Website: lowes
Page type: receipt
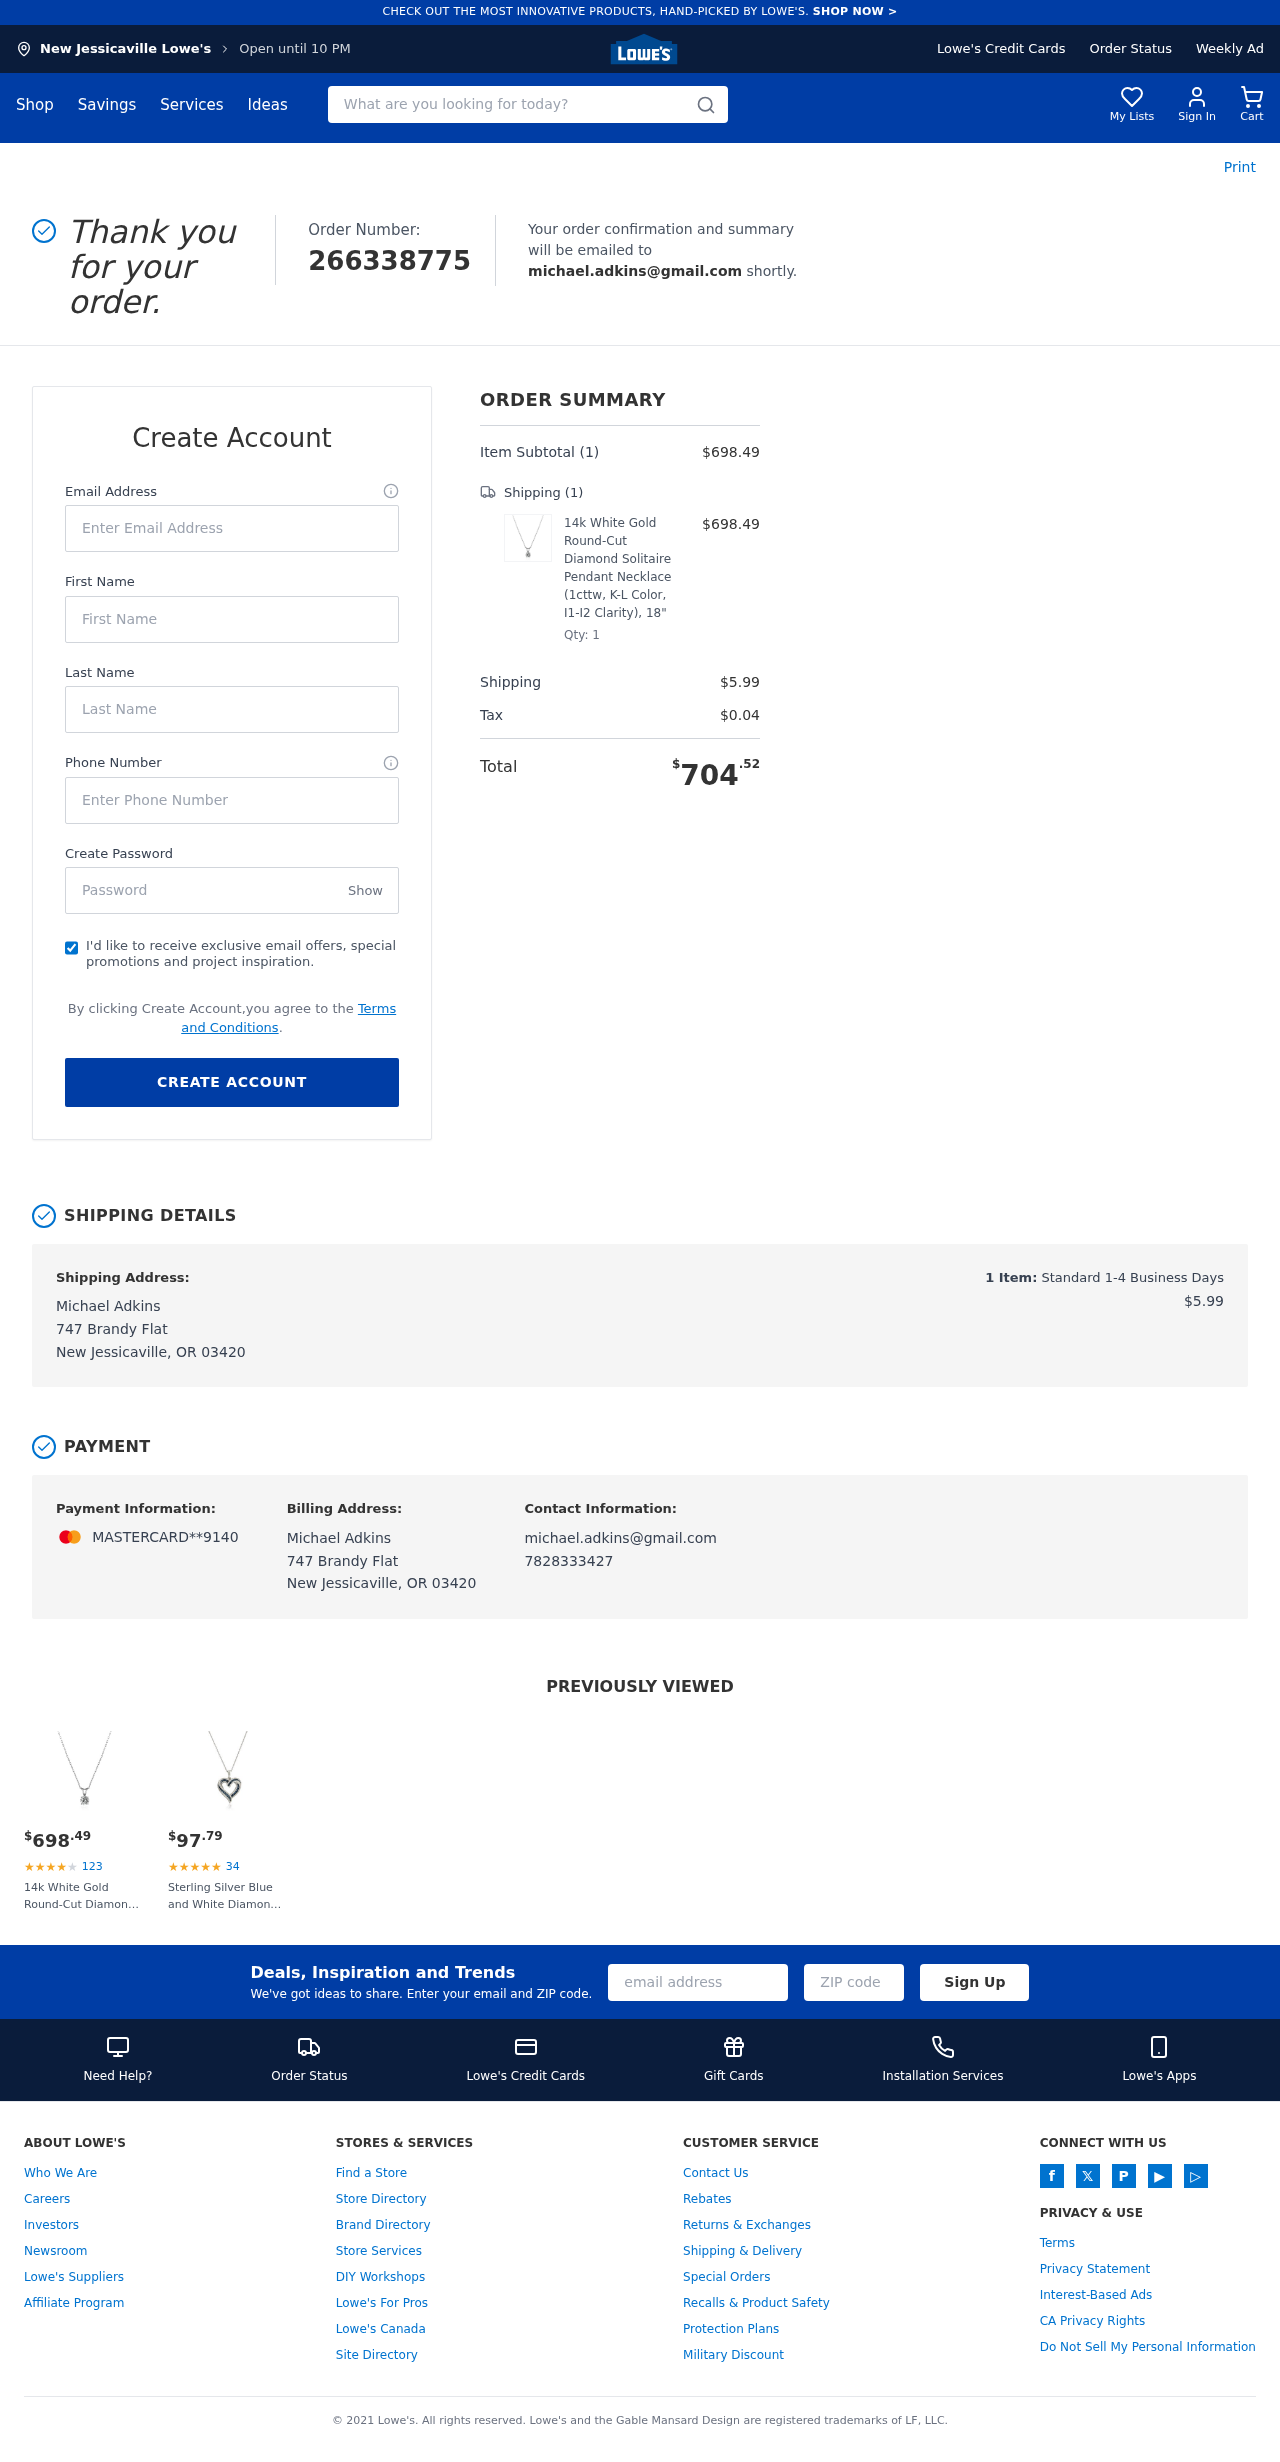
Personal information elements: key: PII_CARD_LAST4
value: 9140
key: PII_CARD_TYPE
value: MASTERCARD
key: PII_CITY
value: New Jessicaville
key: PII_EMAIL
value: michael.adkins@gmail.com
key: PII_FULLNAME
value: Michael Adkins
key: PII_PHONE
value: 7828333427
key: PII_STREET
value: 747 Brandy Flat
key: PII_FIRSTNAME
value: Michael
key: PII_LASTNAME
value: Adkins
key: PII_CITY_STATE_ZIP
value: New Jessicaville, OR 03420
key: PII_FULLNAME2
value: Michael Adkins
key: PII_FULLNAME3
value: Michael Adkins
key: PII_FIRSTNAME2
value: Michael
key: PII_FIRSTNAME3
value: Michael
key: PII_LASTNAME2
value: Adkins
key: PII_LASTNAME3
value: Adkins
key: PII_FIRSTNAME_DERIVED
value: Michael
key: PII_LASTNAME_DERIVED
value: Adkins
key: PII_FULLNAME_DERIVED
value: Michael Adkins
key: PII_NAME_FULL_DERIVED
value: Michael Adkins
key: PII_POSTCODE
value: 03420
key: PII_STATE_ABBR
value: OR
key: PII_POSTCODE_FULL
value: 03420
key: PII_CITY_STATE
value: New Jessicaville, OR
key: PII_POSTCODE_NUMERIC
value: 3420
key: PII_EMAIL2
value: michael.adkins@gmail.com
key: PII_EMAIL3
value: michael.adkins@gmail.com
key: PII_PHONE_LINE
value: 3427
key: PII_PHONE_SUFFIX
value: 3427
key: PII_PHONE2
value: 7828333427
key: PII_PHONE3
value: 7828333427
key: PII_PHONE_NUMERIC
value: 7828333427
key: PII_PHONE_LINE_NUMERIC
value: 3427
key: PII_PHONE_SUFFIX_NUMERIC
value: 3427
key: PII_PHONE2_NUMERIC
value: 7828333427
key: PII_PHONE3_NUMERIC
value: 7828333427
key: PII_PHONE_DIGITS
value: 7828333427
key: PII_PHONE_LAST4
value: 3427
Product elements: key: PRODUCT1_NAME
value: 14k White Gold Round-Cut Diamond Solitaire Pendant Necklace (1cttw, K-L Color, I1-I2 Clarity), 18"
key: PRODUCT1_PRICE
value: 698.49
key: PRODUCT1_QUANTITY
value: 1
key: PRODUCT2_NAME
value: Sterling Silver Blue and White Diamond Heart Pendant Necklace (1/2 cttw), 18"
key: PRODUCT2_NUM_RATINGS
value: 34
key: PRODUCT2_PRICE
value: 97.79
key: PRODUCT1_PRICE2
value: $698.49
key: PRODUCT1_RATING2
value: ★
★
★
★
★
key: PRODUCT1_NUM_RATINGS2
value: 123
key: PRODUCT1_NAME2
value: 14k White Gold Round-Cut Diamond Solitaire Pendant Necklace (1cttw, K-L Color, I1-I2 Clarity), 18"
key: PRODUCT2_RATING
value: ★
★
★
★
★
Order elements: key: ORDER_ID
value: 266338775
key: ORDER_NUM_ITEMS
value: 1
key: ORDER_SUBTOTAL
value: $698.49
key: ORDER_NUM_ITEMS2
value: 1
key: ORDER_SHIPPING_COST
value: $5.99
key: ORDER_TAX
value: $0.04
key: ORDER_TOTAL
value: $704.52
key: ORDER_NUM_ITEMS3
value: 1
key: ORDER_SHIPPING_COST2
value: $5.99
Search elements: key: HEADER_SEARCH
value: What are you looking for today?